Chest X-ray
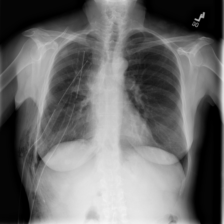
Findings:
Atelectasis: negative
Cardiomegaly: negative
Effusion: negative
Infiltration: negative
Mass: negative
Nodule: negative
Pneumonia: negative
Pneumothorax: negative
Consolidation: negative
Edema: negative
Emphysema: positive
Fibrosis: negative
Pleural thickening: negative
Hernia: negative